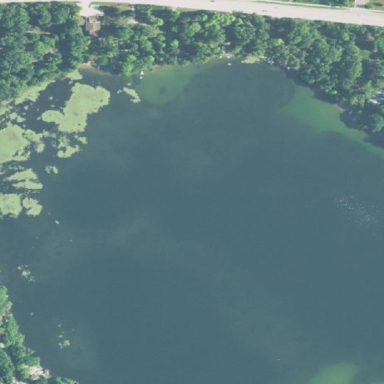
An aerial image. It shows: Serene lake.